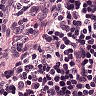
Metastatic tissue present: no